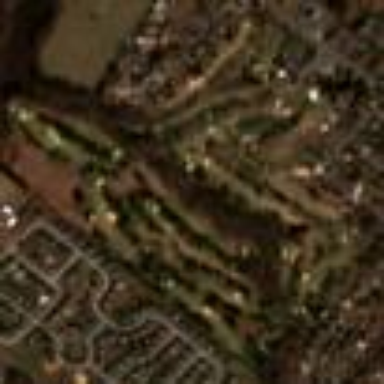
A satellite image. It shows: Golf course.